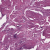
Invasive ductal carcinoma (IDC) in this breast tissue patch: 0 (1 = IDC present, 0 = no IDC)